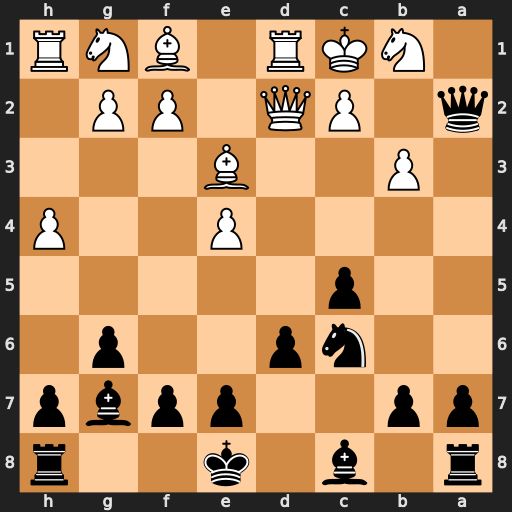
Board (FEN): r1b1k2r/pp2ppbp/2np2p1/2p5/4P2P/1P2B3/q1PQ1PP1/1NKR1BNR
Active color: b
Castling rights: kq
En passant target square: -
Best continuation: Bb2#